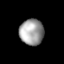
Tissue: lung
Cell type: Others
Senescence score: 0.6252
Nuclear area (px): 613
Mean DAPI intensity: 159.237